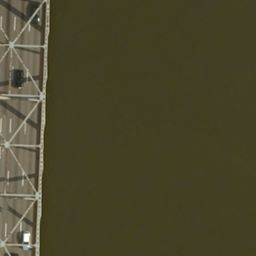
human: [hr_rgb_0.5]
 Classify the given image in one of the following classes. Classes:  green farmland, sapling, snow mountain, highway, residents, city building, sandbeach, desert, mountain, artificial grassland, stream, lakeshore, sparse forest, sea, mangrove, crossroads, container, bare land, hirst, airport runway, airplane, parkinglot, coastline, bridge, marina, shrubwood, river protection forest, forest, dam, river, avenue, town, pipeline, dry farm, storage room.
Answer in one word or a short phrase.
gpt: bridge